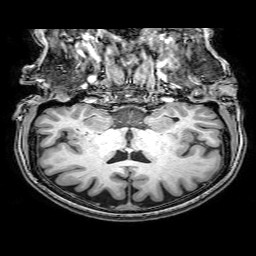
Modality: T1w
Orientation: sagittal
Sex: female
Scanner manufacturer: philips
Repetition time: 0.008157 s
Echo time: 0.00373 s